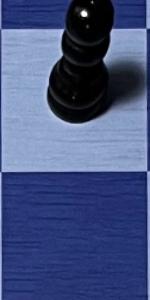
Label: Empty